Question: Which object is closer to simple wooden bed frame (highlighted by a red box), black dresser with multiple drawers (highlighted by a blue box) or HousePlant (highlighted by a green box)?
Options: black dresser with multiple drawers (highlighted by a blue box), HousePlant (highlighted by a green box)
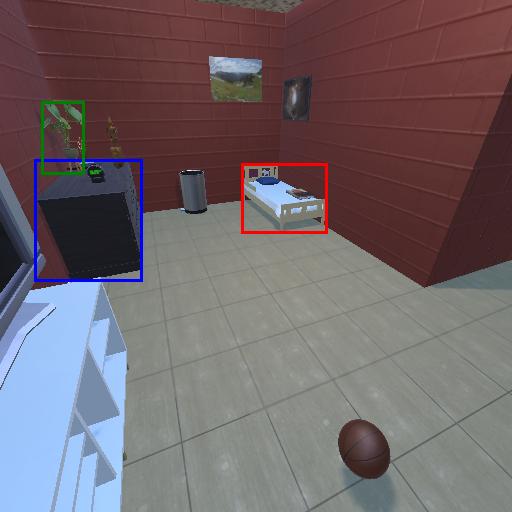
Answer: black dresser with multiple drawers (highlighted by a blue box)